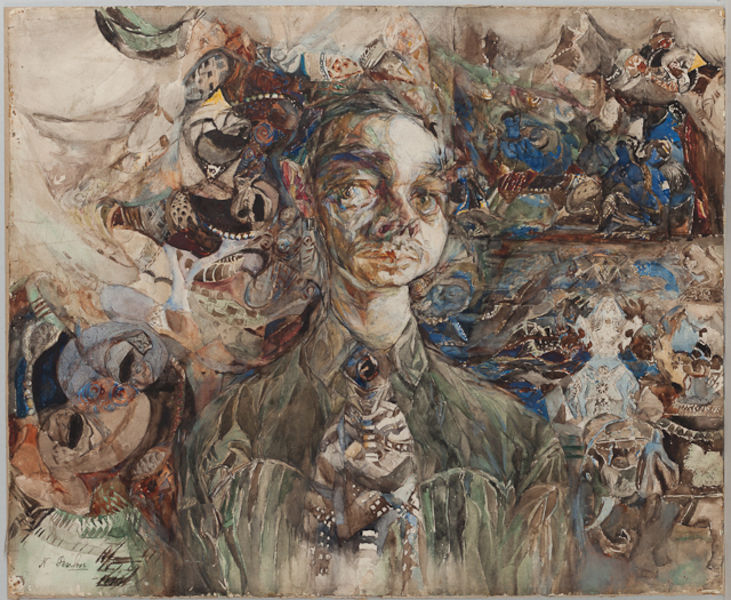
Titel: Self-Portrait, Self-Portrait
Künstler: Antoine Pevsner
Standort: Amherst (Massachusetts, USA)
Institution: Mead Art Museum, Amherst College
Schlagwörter: blue, red, white, face, figures, green, hair, modern, nose, man, head, orange, eyes, color, mouth, jacket, tie, abstract, colors, ears, horse, blurry, haze, shirt, dream, collage, surreal, chaos, figur, nack, out of focus